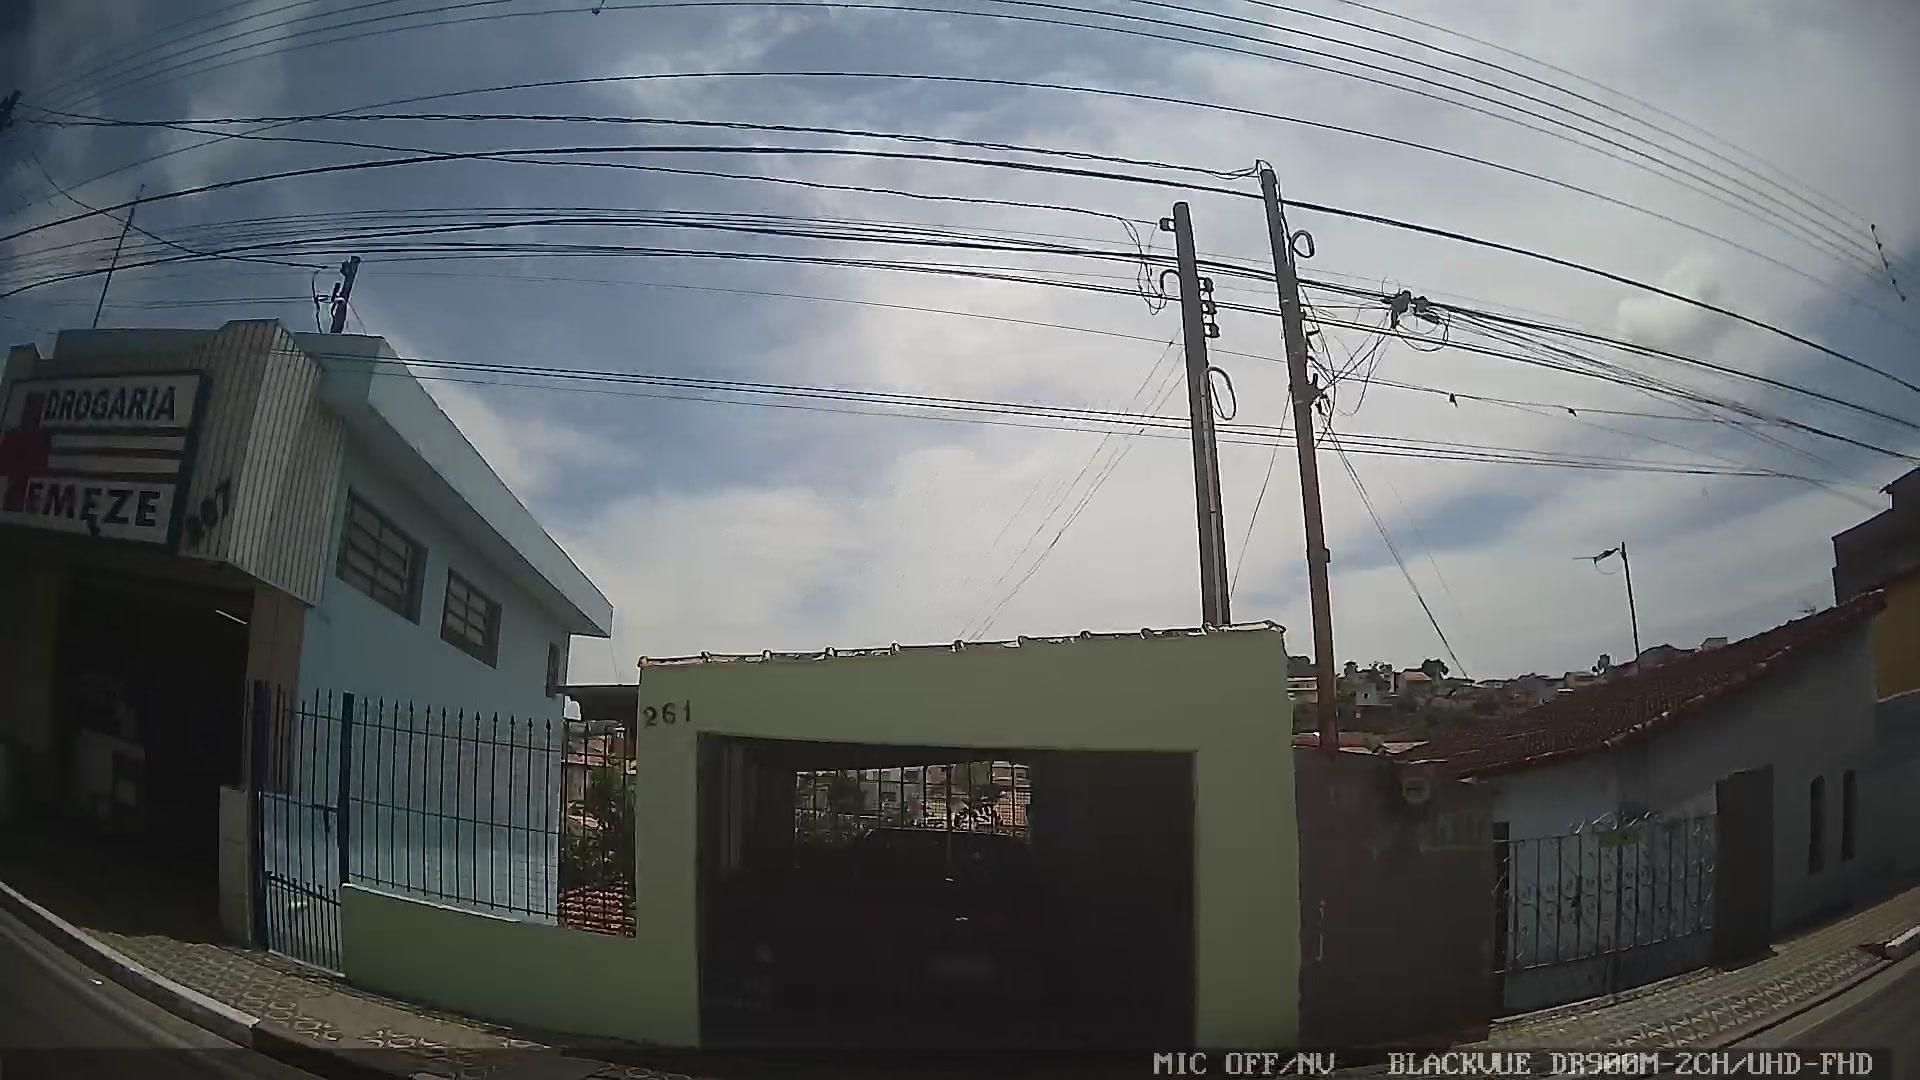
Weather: snowy
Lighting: day
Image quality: good
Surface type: driving surface
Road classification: tertiary
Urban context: dense urban cluster
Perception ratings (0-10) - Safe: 2.78, Lively: 2.23, Beautiful: 3.47, Boring: 3.46, Depressing: 8.04, Wealthy: 0.32